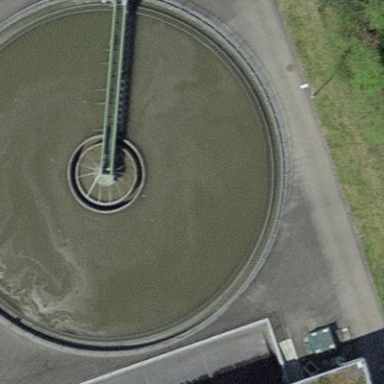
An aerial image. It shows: Sewage reservoir with wastewater. It is reservoir designated for sewage water and it is part of the natural landscape.